Milling tool wear sample.
Tool blade image: 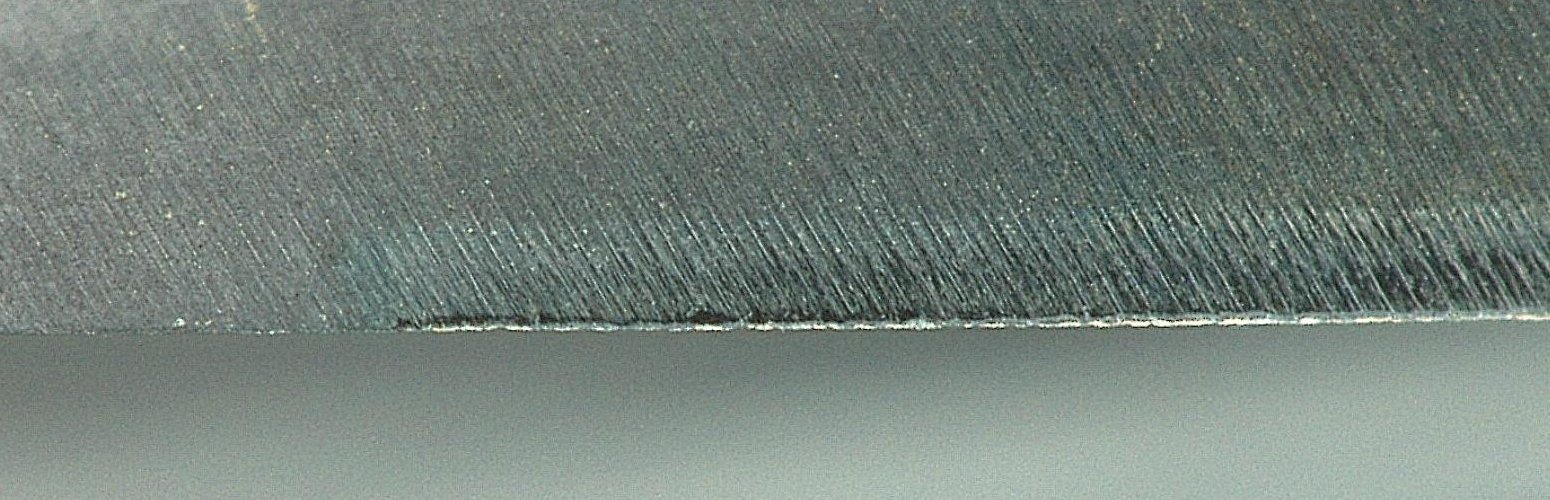
Chip image: 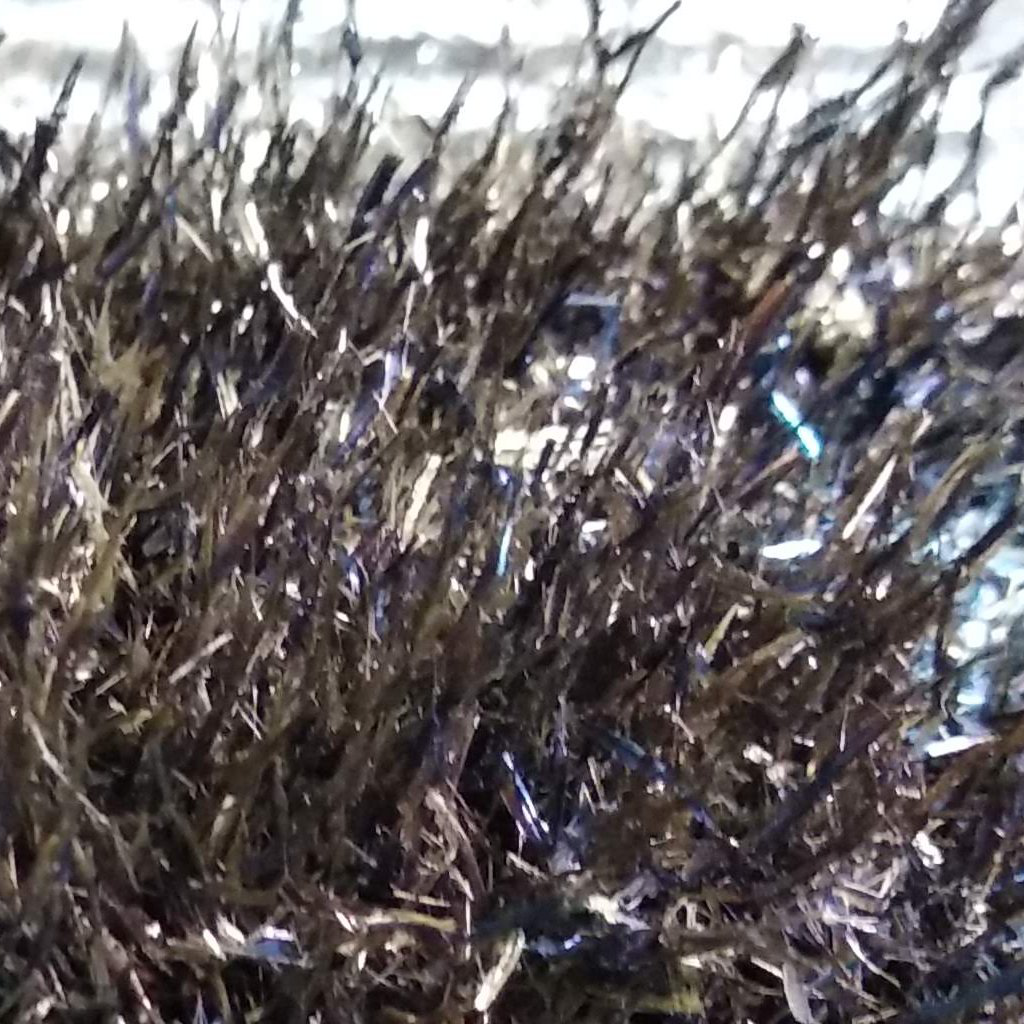
Workpiece image: 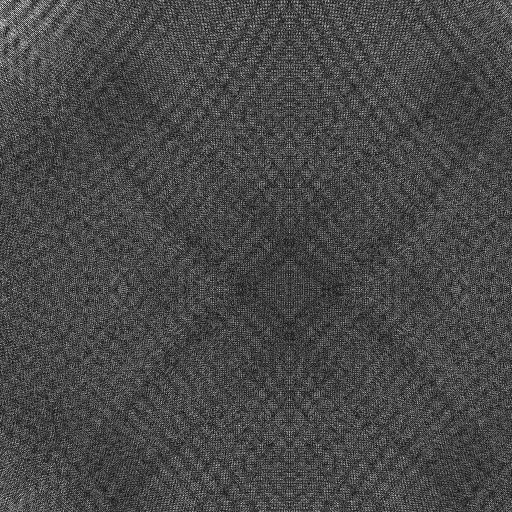
Tool wear state: sharp
Gaps: 0
Flank wear: 28.89
Overhang: 11.16
Force-signal Mel-spectrograms (X, Y, Z axes): 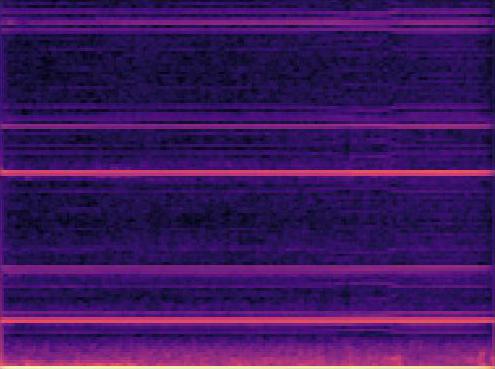 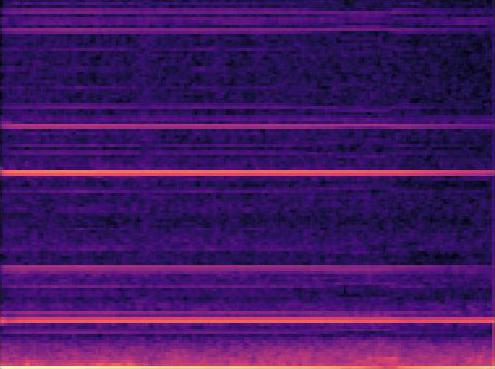 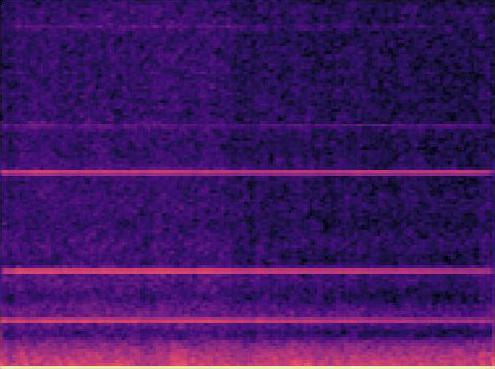
Force-signal scalograms (X, Y, Z axes): 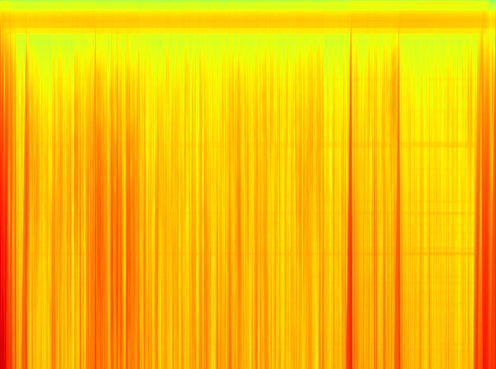 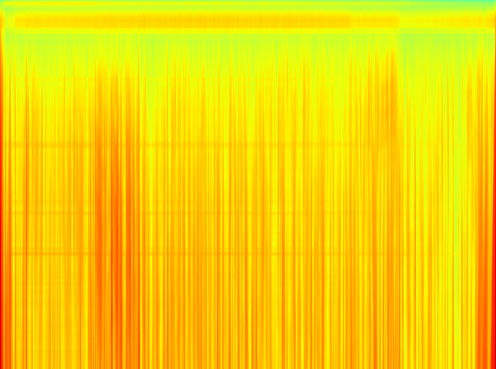 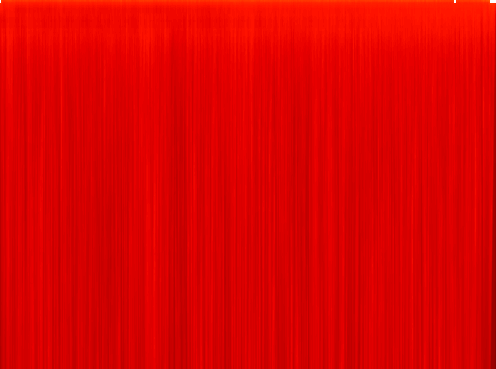
Force phase: initial_break_in_wear